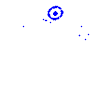
Particle: kaon